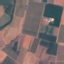
Label: PermanentCrop